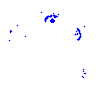
Particle: electron